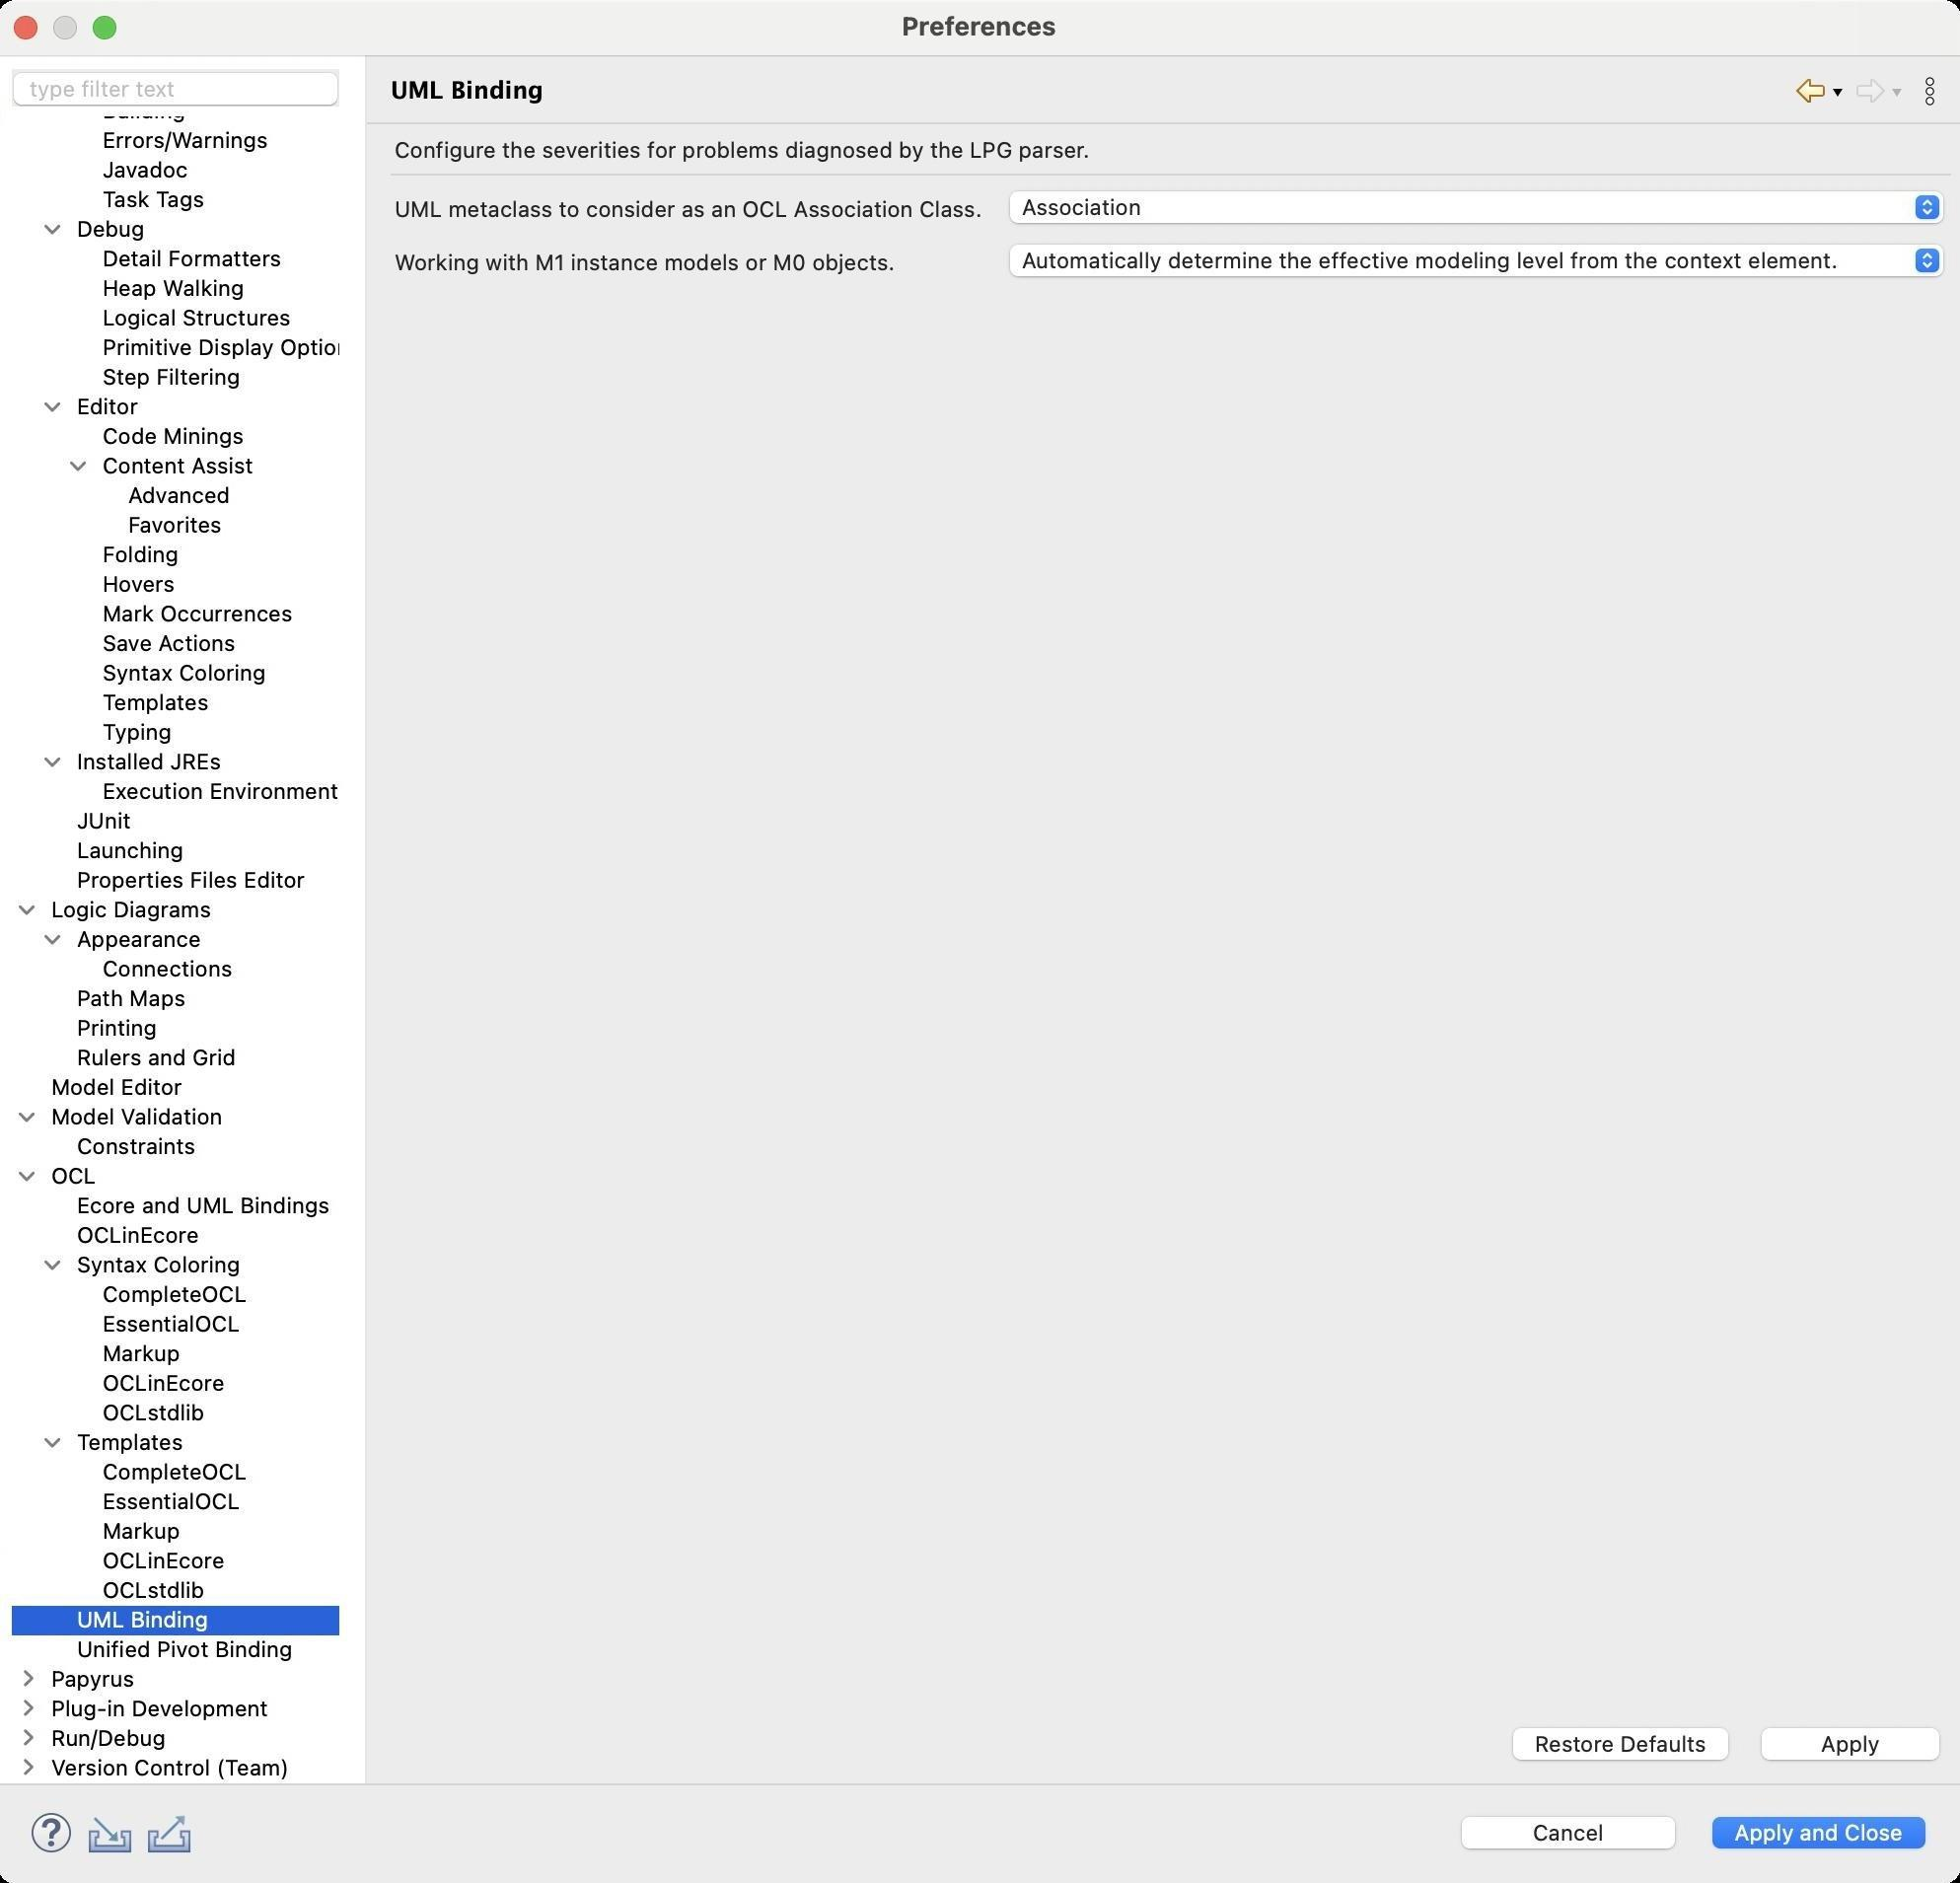
Accessibility tree:
{"name": "Preferences", "role": "AXWindow", "description": null, "role_description": "standard window", "value": null, "position": "480.00;95.00", "size": "995;955", "children": [{"name": "Apply_and_Close", "role": "AXButton", "description": null, "role_description": "button", "value": null, "position": "863.00;917.00", "size": "120;27", "children": []}, {"name": "Cancel", "role": "AXButton", "description": null, "role_description": "button", "value": null, "position": "736.00;917.00", "size": "120;27", "children": []}, {"name": null, "role": "AXToolbar", "description": null, "role_description": "toolbar", "value": null, "position": "12.00;915.00", "size": "90;30", "children": [{"name": "Help", "role": "AXCheckBox", "description": null, "role_description": "checkbox", "value": 0, "position": "12.00;915.00", "size": "30;30", "children": []}, {"name": "Import", "role": "AXButton", "description": null, "role_description": "button", "value": null, "position": "42.00;915.00", "size": "30;30", "children": []}, {"name": "Export", "role": "AXButton", "description": null, "role_description": "button", "value": null, "position": "72.00;915.00", "size": "30;30", "children": []}]}, {"name": null, "role": "AXScrollArea", "description": null, "role_description": "scroll area", "value": null, "position": "199.00;69.00", "size": "791;830", "children": [{"name": "Apply", "role": "AXButton", "description": null, "role_description": "button", "value": null, "position": "888.00;872.00", "size": "102;27", "children": []}, {"name": "Restore_Defaults", "role": "AXButton", "description": null, "role_description": "button", "value": null, "position": "762.00;872.00", "size": "121;27", "children": []}, {"name": null, "role": "AXPopUpButton", "description": null, "role_description": "pop up button", "value": "Automatically determine the effective modeling level from the context element.", "position": "509.00;122.00", "size": "481;22", "children": []}, {"name": null, "role": "AXStaticText", "description": null, "role_description": "text", "value": "Working with M1 instance models or M0 objects.", "position": "199.00;126.00", "size": "258;14", "children": []}, {"name": null, "role": "AXPopUpButton", "description": null, "role_description": "pop up button", "value": "Association", "position": "509.00;95.00", "size": "481;22", "children": []}, {"name": null, "role": "AXStaticText", "description": null, "role_description": "text", "value": "UML metaclass to consider as an OCL Association Class.", "position": "199.00;99.00", "size": "302;14", "children": []}, {"name": null, "role": "AXStaticText", "description": null, "role_description": "text", "value": "Configure the severities for problems diagnosed by the LPG parser.", "position": "199.00;69.00", "size": "791;14", "children": []}]}, {"name": null, "role": "AXToolbar", "description": "", "role_description": "toolbar", "value": null, "position": "908.00;35.00", "size": "82;22", "children": [{"name": "Back_to_Unified_Pivot_Binding", "role": "AXMenuButton", "description": null, "role_description": "menu button", "value": null, "position": "908.00;35.00", "size": "22;22", "children": []}, {"name": "Forward", "role": "AXMenuButton", "description": null, "role_description": "menu button", "value": null, "position": "938.00;35.00", "size": "22;22", "children": []}, {"name": "Additional_Dialog_Actions", "role": "AXButton", "description": null, "role_description": "button", "value": null, "position": "968.00;35.00", "size": "22;22", "children": []}]}, {"name": null, "role": "AXStaticText", "description": "", "role_description": "text", "value": "UML Binding", "position": "196.00;35.00", "size": "705;21", "children": []}, {"name": null, "role": "AXSplitter", "description": null, "role_description": "splitter", "value": 180, "position": "180.00;28.00", "size": "5;876", "children": []}, {"name": null, "role": "AXScrollArea", "description": null, "role_description": "scroll area", "value": null, "position": "7.00;59.00", "size": "166;845", "children": [{"name": null, "role": "AXOutline", "description": null, "role_description": "outline", "value": null, "position": "7.00;-161.00", "size": "178;1065", "children": [{"name": null, "role": "AXRow", "description": null, "role_description": "outline row", "value": null, "position": "7.00;-161.00", "size": "178;15", "children": [{"name": null, "role": "AXGroup", "description": null, "role_description": "group", "value": null, "position": "7.00;-161.00", "size": "178;15", "children": [{"name": null, "role": "AXDisclosureTriangle", "description": null, "role_description": "disclosure triangle", "value": 0, "position": "9.00;-161.00", "size": "12;14", "children": []}, {"name": null, "role": "AXStaticText", "description": null, "role_description": "text", "value": "General", "position": "25.00;-161.00", "size": "159;14", "children": []}]}]}, {"name": null, "role": "AXRow", "description": null, "role_description": "outline row", "value": null, "position": "7.00;-146.00", "size": "178;15", "children": [{"name": null, "role": "AXGroup", "description": null, "role_description": "group", "value": null, "position": "7.00;-146.00", "size": "178;15", "children": [{"name": null, "role": "AXDisclosureTriangle", "description": null, "role_description": "disclosure triangle", "value": 0, "position": "9.00;-146.00", "size": "12;14", "children": []}, {"name": null, "role": "AXStaticText", "description": null, "role_description": "text", "value": "Alf", "position": "25.00;-146.00", "size": "159;14", "children": []}]}]}, {"name": null, "role": "AXRow", "description": null, "role_description": "outline row", "value": null, "position": "7.00;-131.00", "size": "178;15", "children": [{"name": null, "role": "AXGroup", "description": null, "role_description": "group", "value": null, "position": "7.00;-131.00", "size": "178;15", "children": [{"name": null, "role": "AXDisclosureTriangle", "description": null, "role_description": "disclosure triangle", "value": 0, "position": "9.00;-131.00", "size": "12;14", "children": []}, {"name": null, "role": "AXStaticText", "description": null, "role_description": "text", "value": "Ant", "position": "25.00;-131.00", "size": "159;14", "children": []}]}]}, {"name": null, "role": "AXRow", "description": null, "role_description": "outline row", "value": null, "position": "7.00;-116.00", "size": "178;15", "children": [{"name": null, "role": "AXGroup", "description": null, "role_description": "group", "value": null, "position": "7.00;-116.00", "size": "178;15", "children": [{"name": null, "role": "AXDisclosureTriangle", "description": null, "role_description": "disclosure triangle", "value": 0, "position": "9.00;-116.00", "size": "12;14", "children": []}, {"name": null, "role": "AXStaticText", "description": null, "role_description": "text", "value": "Context", "position": "25.00;-116.00", "size": "159;14", "children": []}]}]}, {"name": null, "role": "AXRow", "description": null, "role_description": "outline row", "value": null, "position": "7.00;-101.00", "size": "178;15", "children": [{"name": null, "role": "AXGroup", "description": null, "role_description": "group", "value": null, "position": "7.00;-101.00", "size": "178;15", "children": [{"name": null, "role": "AXDisclosureTriangle", "description": null, "role_description": "disclosure triangle", "value": 0, "position": "9.00;-101.00", "size": "12;14", "children": []}, {"name": null, "role": "AXStaticText", "description": null, "role_description": "text", "value": "CSS", "position": "25.00;-101.00", "size": "159;14", "children": []}]}]}, {"name": null, "role": "AXRow", "description": null, "role_description": "outline row", "value": null, "position": "7.00;-86.00", "size": "178;15", "children": [{"name": null, "role": "AXGroup", "description": null, "role_description": "group", "value": null, "position": "7.00;-86.00", "size": "178;15", "children": [{"name": null, "role": "AXDisclosureTriangle", "description": null, "role_description": "disclosure triangle", "value": 0, "position": "9.00;-86.00", "size": "12;14", "children": []}, {"name": null, "role": "AXStaticText", "description": null, "role_description": "text", "value": "EMF Compare", "position": "25.00;-86.00", "size": "159;14", "children": []}]}]}, {"name": null, "role": "AXRow", "description": null, "role_description": "outline row", "value": null, "position": "7.00;-71.00", "size": "178;15", "children": [{"name": null, "role": "AXGroup", "description": null, "role_description": "group", "value": null, "position": "7.00;-71.00", "size": "178;15", "children": [{"name": null, "role": "AXDisclosureTriangle", "description": null, "role_description": "disclosure triangle", "value": 0, "position": "9.00;-71.00", "size": "12;14", "children": []}, {"name": null, "role": "AXStaticText", "description": null, "role_description": "text", "value": "Help", "position": "25.00;-71.00", "size": "159;14", "children": []}]}]}, {"name": null, "role": "AXRow", "description": null, "role_description": "outline row", "value": null, "position": "7.00;-56.00", "size": "178;15", "children": [{"name": null, "role": "AXGroup", "description": null, "role_description": "group", "value": null, "position": "7.00;-56.00", "size": "178;15", "children": [{"name": null, "role": "AXDisclosureTriangle", "description": null, "role_description": "disclosure triangle", "value": 0, "position": "9.00;-56.00", "size": "12;14", "children": []}, {"name": null, "role": "AXStaticText", "description": null, "role_description": "text", "value": "Install/Update", "position": "25.00;-56.00", "size": "159;14", "children": []}]}]}, {"name": null, "role": "AXRow", "description": null, "role_description": "outline row", "value": null, "position": "7.00;-41.00", "size": "178;15", "children": [{"name": null, "role": "AXGroup", "description": null, "role_description": "group", "value": null, "position": "7.00;-41.00", "size": "178;15", "children": [{"name": null, "role": "AXDisclosureTriangle", "description": null, "role_description": "disclosure triangle", "value": 1, "position": "9.00;-41.00", "size": "12;14", "children": []}, {"name": null, "role": "AXStaticText", "description": null, "role_description": "text", "value": "Java", "position": "25.00;-41.00", "size": "159;14", "children": []}]}]}, {"name": null, "role": "AXRow", "description": null, "role_description": "outline row", "value": null, "position": "7.00;-26.00", "size": "178;15", "children": [{"name": null, "role": "AXGroup", "description": null, "role_description": "group", "value": null, "position": "7.00;-26.00", "size": "178;15", "children": [{"name": null, "role": "AXDisclosureTriangle", "description": null, "role_description": "disclosure triangle", "value": 0, "position": "22.00;-26.00", "size": "12;14", "children": []}, {"name": null, "role": "AXStaticText", "description": null, "role_description": "text", "value": "Appearance", "position": "38.00;-26.00", "size": "146;14", "children": []}]}]}, {"name": null, "role": "AXRow", "description": null, "role_description": "outline row", "value": null, "position": "7.00;-11.00", "size": "178;15", "children": [{"name": null, "role": "AXGroup", "description": null, "role_description": "group", "value": null, "position": "7.00;-11.00", "size": "178;15", "children": [{"name": null, "role": "AXDisclosureTriangle", "description": null, "role_description": "disclosure triangle", "value": 0, "position": "22.00;-11.00", "size": "12;14", "children": []}, {"name": null, "role": "AXStaticText", "description": null, "role_description": "text", "value": "Build Path", "position": "38.00;-11.00", "size": "146;14", "children": []}]}]}, {"name": null, "role": "AXRow", "description": null, "role_description": "outline row", "value": null, "position": "7.00;4.00", "size": "178;15", "children": [{"name": null, "role": "AXStaticText", "description": null, "role_description": "text", "value": "Bytecode Outline", "position": "38.00;4.00", "size": "146;14", "children": []}]}, {"name": null, "role": "AXRow", "description": null, "role_description": "outline row", "value": null, "position": "7.00;19.00", "size": "178;15", "children": [{"name": null, "role": "AXGroup", "description": null, "role_description": "group", "value": null, "position": "7.00;19.00", "size": "178;15", "children": [{"name": null, "role": "AXDisclosureTriangle", "description": null, "role_description": "disclosure triangle", "value": 0, "position": "22.00;19.00", "size": "12;14", "children": []}, {"name": null, "role": "AXStaticText", "description": null, "role_description": "text", "value": "Code Style", "position": "38.00;19.00", "size": "146;14", "children": []}]}]}, {"name": null, "role": "AXRow", "description": null, "role_description": "outline row", "value": null, "position": "7.00;34.00", "size": "178;15", "children": [{"name": null, "role": "AXGroup", "description": null, "role_description": "group", "value": null, "position": "7.00;34.00", "size": "178;15", "children": [{"name": null, "role": "AXDisclosureTriangle", "description": null, "role_description": "disclosure triangle", "value": 1, "position": "22.00;34.00", "size": "12;14", "children": []}, {"name": null, "role": "AXStaticText", "description": null, "role_description": "text", "value": "Compiler", "position": "38.00;34.00", "size": "146;14", "children": []}]}]}, {"name": null, "role": "AXRow", "description": null, "role_description": "outline row", "value": null, "position": "7.00;49.00", "size": "178;15", "children": [{"name": null, "role": "AXStaticText", "description": null, "role_description": "text", "value": "Building", "position": "51.00;49.00", "size": "133;14", "children": []}]}, {"name": null, "role": "AXRow", "description": null, "role_description": "outline row", "value": null, "position": "7.00;64.00", "size": "178;15", "children": [{"name": null, "role": "AXStaticText", "description": null, "role_description": "text", "value": "Errors/Warnings", "position": "51.00;64.00", "size": "133;14", "children": []}]}, {"name": null, "role": "AXRow", "description": null, "role_description": "outline row", "value": null, "position": "7.00;79.00", "size": "178;15", "children": [{"name": null, "role": "AXStaticText", "description": null, "role_description": "text", "value": "Javadoc", "position": "51.00;79.00", "size": "133;14", "children": []}]}, {"name": null, "role": "AXRow", "description": null, "role_description": "outline row", "value": null, "position": "7.00;94.00", "size": "178;15", "children": [{"name": null, "role": "AXStaticText", "description": null, "role_description": "text", "value": "Task Tags", "position": "51.00;94.00", "size": "133;14", "children": []}]}, {"name": null, "role": "AXRow", "description": null, "role_description": "outline row", "value": null, "position": "7.00;109.00", "size": "178;15", "children": [{"name": null, "role": "AXGroup", "description": null, "role_description": "group", "value": null, "position": "7.00;109.00", "size": "178;15", "children": [{"name": null, "role": "AXDisclosureTriangle", "description": null, "role_description": "disclosure triangle", "value": 1, "position": "22.00;109.00", "size": "12;14", "children": []}, {"name": null, "role": "AXStaticText", "description": null, "role_description": "text", "value": "Debug", "position": "38.00;109.00", "size": "146;14", "children": []}]}]}, {"name": null, "role": "AXRow", "description": null, "role_description": "outline row", "value": null, "position": "7.00;124.00", "size": "178;15", "children": [{"name": null, "role": "AXStaticText", "description": null, "role_description": "text", "value": "Detail Formatters", "position": "51.00;124.00", "size": "133;14", "children": []}]}, {"name": null, "role": "AXRow", "description": null, "role_description": "outline row", "value": null, "position": "7.00;139.00", "size": "178;15", "children": [{"name": null, "role": "AXStaticText", "description": null, "role_description": "text", "value": "Heap Walking", "position": "51.00;139.00", "size": "133;14", "children": []}]}, {"name": null, "role": "AXRow", "description": null, "role_description": "outline row", "value": null, "position": "7.00;154.00", "size": "178;15", "children": [{"name": null, "role": "AXStaticText", "description": null, "role_description": "text", "value": "Logical Structures", "position": "51.00;154.00", "size": "133;14", "children": []}]}, {"name": null, "role": "AXRow", "description": null, "role_description": "outline row", "value": null, "position": "7.00;169.00", "size": "178;15", "children": [{"name": null, "role": "AXStaticText", "description": null, "role_description": "text", "value": "Primitive Display Options", "position": "51.00;169.00", "size": "133;14", "children": []}]}, {"name": null, "role": "AXRow", "description": null, "role_description": "outline row", "value": null, "position": "7.00;184.00", "size": "178;15", "children": [{"name": null, "role": "AXStaticText", "description": null, "role_description": "text", "value": "Step Filtering", "position": "51.00;184.00", "size": "133;14", "children": []}]}, {"name": null, "role": "AXRow", "description": null, "role_description": "outline row", "value": null, "position": "7.00;199.00", "size": "178;15", "children": [{"name": null, "role": "AXGroup", "description": null, "role_description": "group", "value": null, "position": "7.00;199.00", "size": "178;15", "children": [{"name": null, "role": "AXDisclosureTriangle", "description": null, "role_description": "disclosure triangle", "value": 1, "position": "22.00;199.00", "size": "12;14", "children": []}, {"name": null, "role": "AXStaticText", "description": null, "role_description": "text", "value": "Editor", "position": "38.00;199.00", "size": "146;14", "children": []}]}]}, {"name": null, "role": "AXRow", "description": null, "role_description": "outline row", "value": null, "position": "7.00;214.00", "size": "178;15", "children": [{"name": null, "role": "AXStaticText", "description": null, "role_description": "text", "value": "Code Minings", "position": "51.00;214.00", "size": "133;14", "children": []}]}, {"name": null, "role": "AXRow", "description": null, "role_description": "outline row", "value": null, "position": "7.00;229.00", "size": "178;15", "children": [{"name": null, "role": "AXGroup", "description": null, "role_description": "group", "value": null, "position": "7.00;229.00", "size": "178;15", "children": [{"name": null, "role": "AXDisclosureTriangle", "description": null, "role_description": "disclosure triangle", "value": 1, "position": "35.00;229.00", "size": "12;14", "children": []}, {"name": null, "role": "AXStaticText", "description": null, "role_description": "text", "value": "Content Assist", "position": "51.00;229.00", "size": "133;14", "children": []}]}]}, {"name": null, "role": "AXRow", "description": null, "role_description": "outline row", "value": null, "position": "7.00;244.00", "size": "178;15", "children": [{"name": null, "role": "AXStaticText", "description": null, "role_description": "text", "value": "Advanced", "position": "64.00;244.00", "size": "120;14", "children": []}]}, {"name": null, "role": "AXRow", "description": null, "role_description": "outline row", "value": null, "position": "7.00;259.00", "size": "178;15", "children": [{"name": null, "role": "AXStaticText", "description": null, "role_description": "text", "value": "Favorites", "position": "64.00;259.00", "size": "120;14", "children": []}]}, {"name": null, "role": "AXRow", "description": null, "role_description": "outline row", "value": null, "position": "7.00;274.00", "size": "178;15", "children": [{"name": null, "role": "AXStaticText", "description": null, "role_description": "text", "value": "Folding", "position": "51.00;274.00", "size": "133;14", "children": []}]}, {"name": null, "role": "AXRow", "description": null, "role_description": "outline row", "value": null, "position": "7.00;289.00", "size": "178;15", "children": [{"name": null, "role": "AXStaticText", "description": null, "role_description": "text", "value": "Hovers", "position": "51.00;289.00", "size": "133;14", "children": []}]}, {"name": null, "role": "AXRow", "description": null, "role_description": "outline row", "value": null, "position": "7.00;304.00", "size": "178;15", "children": [{"name": null, "role": "AXStaticText", "description": null, "role_description": "text", "value": "Mark Occurrences", "position": "51.00;304.00", "size": "133;14", "children": []}]}, {"name": null, "role": "AXRow", "description": null, "role_description": "outline row", "value": null, "position": "7.00;319.00", "size": "178;15", "children": [{"name": null, "role": "AXStaticText", "description": null, "role_description": "text", "value": "Save Actions", "position": "51.00;319.00", "size": "133;14", "children": []}]}, {"name": null, "role": "AXRow", "description": null, "role_description": "outline row", "value": null, "position": "7.00;334.00", "size": "178;15", "children": [{"name": null, "role": "AXStaticText", "description": null, "role_description": "text", "value": "Syntax Coloring", "position": "51.00;334.00", "size": "133;14", "children": []}]}, {"name": null, "role": "AXRow", "description": null, "role_description": "outline row", "value": null, "position": "7.00;349.00", "size": "178;15", "children": [{"name": null, "role": "AXStaticText", "description": null, "role_description": "text", "value": "Templates", "position": "51.00;349.00", "size": "133;14", "children": []}]}, {"name": null, "role": "AXRow", "description": null, "role_description": "outline row", "value": null, "position": "7.00;364.00", "size": "178;15", "children": [{"name": null, "role": "AXStaticText", "description": null, "role_description": "text", "value": "Typing", "position": "51.00;364.00", "size": "133;14", "children": []}]}, {"name": null, "role": "AXRow", "description": null, "role_description": "outline row", "value": null, "position": "7.00;379.00", "size": "178;15", "children": [{"name": null, "role": "AXGroup", "description": null, "role_description": "group", "value": null, "position": "7.00;379.00", "size": "178;15", "children": [{"name": null, "role": "AXDisclosureTriangle", "description": null, "role_description": "disclosure triangle", "value": 1, "position": "22.00;379.00", "size": "12;14", "children": []}, {"name": null, "role": "AXStaticText", "description": null, "role_description": "text", "value": "Installed JREs", "position": "38.00;379.00", "size": "146;14", "children": []}]}]}, {"name": null, "role": "AXRow", "description": null, "role_description": "outline row", "value": null, "position": "7.00;394.00", "size": "178;15", "children": [{"name": null, "role": "AXStaticText", "description": null, "role_description": "text", "value": "Execution Environments", "position": "51.00;394.00", "size": "133;14", "children": []}]}, {"name": null, "role": "AXRow", "description": null, "role_description": "outline row", "value": null, "position": "7.00;409.00", "size": "178;15", "children": [{"name": null, "role": "AXStaticText", "description": null, "role_description": "text", "value": "JUnit", "position": "38.00;409.00", "size": "146;14", "children": []}]}, {"name": null, "role": "AXRow", "description": null, "role_description": "outline row", "value": null, "position": "7.00;424.00", "size": "178;15", "children": [{"name": null, "role": "AXStaticText", "description": null, "role_description": "text", "value": "Launching", "position": "38.00;424.00", "size": "146;14", "children": []}]}, {"name": null, "role": "AXRow", "description": null, "role_description": "outline row", "value": null, "position": "7.00;439.00", "size": "178;15", "children": [{"name": null, "role": "AXStaticText", "description": null, "role_description": "text", "value": "Properties Files Editor", "position": "38.00;439.00", "size": "146;14", "children": []}]}, {"name": null, "role": "AXRow", "description": null, "role_description": "outline row", "value": null, "position": "7.00;454.00", "size": "178;15", "children": [{"name": null, "role": "AXGroup", "description": null, "role_description": "group", "value": null, "position": "7.00;454.00", "size": "178;15", "children": [{"name": null, "role": "AXDisclosureTriangle", "description": null, "role_description": "disclosure triangle", "value": 1, "position": "9.00;454.00", "size": "12;14", "children": []}, {"name": null, "role": "AXStaticText", "description": null, "role_description": "text", "value": "Logic Diagrams", "position": "25.00;454.00", "size": "159;14", "children": []}]}]}, {"name": null, "role": "AXRow", "description": null, "role_description": "outline row", "value": null, "position": "7.00;469.00", "size": "178;15", "children": [{"name": null, "role": "AXGroup", "description": null, "role_description": "group", "value": null, "position": "7.00;469.00", "size": "178;15", "children": [{"name": null, "role": "AXDisclosureTriangle", "description": null, "role_description": "disclosure triangle", "value": 1, "position": "22.00;469.00", "size": "12;14", "children": []}, {"name": null, "role": "AXStaticText", "description": null, "role_description": "text", "value": "Appearance", "position": "38.00;469.00", "size": "146;14", "children": []}]}]}, {"name": null, "role": "AXRow", "description": null, "role_description": "outline row", "value": null, "position": "7.00;484.00", "size": "178;15", "children": [{"name": null, "role": "AXStaticText", "description": null, "role_description": "text", "value": "Connections", "position": "51.00;484.00", "size": "133;14", "children": []}]}, {"name": null, "role": "AXRow", "description": null, "role_description": "outline row", "value": null, "position": "7.00;499.00", "size": "178;15", "children": [{"name": null, "role": "AXStaticText", "description": null, "role_description": "text", "value": "Path Maps", "position": "38.00;499.00", "size": "146;14", "children": []}]}, {"name": null, "role": "AXRow", "description": null, "role_description": "outline row", "value": null, "position": "7.00;514.00", "size": "178;15", "children": [{"name": null, "role": "AXStaticText", "description": null, "role_description": "text", "value": "Printing", "position": "38.00;514.00", "size": "146;14", "children": []}]}, {"name": null, "role": "AXRow", "description": null, "role_description": "outline row", "value": null, "position": "7.00;529.00", "size": "178;15", "children": [{"name": null, "role": "AXStaticText", "description": null, "role_description": "text", "value": "Rulers and Grid", "position": "38.00;529.00", "size": "146;14", "children": []}]}, {"name": null, "role": "AXRow", "description": null, "role_description": "outline row", "value": null, "position": "7.00;544.00", "size": "178;15", "children": [{"name": null, "role": "AXStaticText", "description": null, "role_description": "text", "value": "Model Editor", "position": "25.00;544.00", "size": "159;14", "children": []}]}, {"name": null, "role": "AXRow", "description": null, "role_description": "outline row", "value": null, "position": "7.00;559.00", "size": "178;15", "children": [{"name": null, "role": "AXGroup", "description": null, "role_description": "group", "value": null, "position": "7.00;559.00", "size": "178;15", "children": [{"name": null, "role": "AXDisclosureTriangle", "description": null, "role_description": "disclosure triangle", "value": 1, "position": "9.00;559.00", "size": "12;14", "children": []}, {"name": null, "role": "AXStaticText", "description": null, "role_description": "text", "value": "Model Validation", "position": "25.00;559.00", "size": "159;14", "children": []}]}]}, {"name": null, "role": "AXRow", "description": null, "role_description": "outline row", "value": null, "position": "7.00;574.00", "size": "178;15", "children": [{"name": null, "role": "AXStaticText", "description": null, "role_description": "text", "value": "Constraints", "position": "38.00;574.00", "size": "146;14", "children": []}]}, {"name": null, "role": "AXRow", "description": null, "role_description": "outline row", "value": null, "position": "7.00;589.00", "size": "178;15", "children": [{"name": null, "role": "AXGroup", "description": null, "role_description": "group", "value": null, "position": "7.00;589.00", "size": "178;15", "children": [{"name": null, "role": "AXDisclosureTriangle", "description": null, "role_description": "disclosure triangle", "value": 1, "position": "9.00;589.00", "size": "12;14", "children": []}, {"name": null, "role": "AXStaticText", "description": null, "role_description": "text", "value": "OCL", "position": "25.00;589.00", "size": "159;14", "children": []}]}]}, {"name": null, "role": "AXRow", "description": null, "role_description": "outline row", "value": null, "position": "7.00;604.00", "size": "178;15", "children": [{"name": null, "role": "AXStaticText", "description": null, "role_description": "text", "value": "Ecore and UML Bindings", "position": "38.00;604.00", "size": "146;14", "children": []}]}, {"name": null, "role": "AXRow", "description": null, "role_description": "outline row", "value": null, "position": "7.00;619.00", "size": "178;15", "children": [{"name": null, "role": "AXStaticText", "description": null, "role_description": "text", "value": "OCLinEcore", "position": "38.00;619.00", "size": "146;14", "children": []}]}, {"name": null, "role": "AXRow", "description": null, "role_description": "outline row", "value": null, "position": "7.00;634.00", "size": "178;15", "children": [{"name": null, "role": "AXGroup", "description": null, "role_description": "group", "value": null, "position": "7.00;634.00", "size": "178;15", "children": [{"name": null, "role": "AXDisclosureTriangle", "description": null, "role_description": "disclosure triangle", "value": 1, "position": "22.00;634.00", "size": "12;14", "children": []}, {"name": null, "role": "AXStaticText", "description": null, "role_description": "text", "value": "Syntax Coloring", "position": "38.00;634.00", "size": "146;14", "children": []}]}]}, {"name": null, "role": "AXRow", "description": null, "role_description": "outline row", "value": null, "position": "7.00;649.00", "size": "178;15", "children": [{"name": null, "role": "AXStaticText", "description": null, "role_description": "text", "value": "CompleteOCL", "position": "51.00;649.00", "size": "133;14", "children": []}]}, {"name": null, "role": "AXRow", "description": null, "role_description": "outline row", "value": null, "position": "7.00;664.00", "size": "178;15", "children": [{"name": null, "role": "AXStaticText", "description": null, "role_description": "text", "value": "EssentialOCL", "position": "51.00;664.00", "size": "133;14", "children": []}]}, {"name": null, "role": "AXRow", "description": null, "role_description": "outline row", "value": null, "position": "7.00;679.00", "size": "178;15", "children": [{"name": null, "role": "AXStaticText", "description": null, "role_description": "text", "value": "Markup", "position": "51.00;679.00", "size": "133;14", "children": []}]}, {"name": null, "role": "AXRow", "description": null, "role_description": "outline row", "value": null, "position": "7.00;694.00", "size": "178;15", "children": [{"name": null, "role": "AXStaticText", "description": null, "role_description": "text", "value": "OCLinEcore", "position": "51.00;694.00", "size": "133;14", "children": []}]}, {"name": null, "role": "AXRow", "description": null, "role_description": "outline row", "value": null, "position": "7.00;709.00", "size": "178;15", "children": [{"name": null, "role": "AXStaticText", "description": null, "role_description": "text", "value": "OCLstdlib", "position": "51.00;709.00", "size": "133;14", "children": []}]}, {"name": null, "role": "AXRow", "description": null, "role_description": "outline row", "value": null, "position": "7.00;724.00", "size": "178;15", "children": [{"name": null, "role": "AXGroup", "description": null, "role_description": "group", "value": null, "position": "7.00;724.00", "size": "178;15", "children": [{"name": null, "role": "AXDisclosureTriangle", "description": null, "role_description": "disclosure triangle", "value": 1, "position": "22.00;724.00", "size": "12;14", "children": []}, {"name": null, "role": "AXStaticText", "description": null, "role_description": "text", "value": "Templates", "position": "38.00;724.00", "size": "146;14", "children": []}]}]}, {"name": null, "role": "AXRow", "description": null, "role_description": "outline row", "value": null, "position": "7.00;739.00", "size": "178;15", "children": [{"name": null, "role": "AXStaticText", "description": null, "role_description": "text", "value": "CompleteOCL", "position": "51.00;739.00", "size": "133;14", "children": []}]}, {"name": null, "role": "AXRow", "description": null, "role_description": "outline row", "value": null, "position": "7.00;754.00", "size": "178;15", "children": [{"name": null, "role": "AXStaticText", "description": null, "role_description": "text", "value": "EssentialOCL", "position": "51.00;754.00", "size": "133;14", "children": []}]}, {"name": null, "role": "AXRow", "description": null, "role_description": "outline row", "value": null, "position": "7.00;769.00", "size": "178;15", "children": [{"name": null, "role": "AXStaticText", "description": null, "role_description": "text", "value": "Markup", "position": "51.00;769.00", "size": "133;14", "children": []}]}, {"name": null, "role": "AXRow", "description": null, "role_description": "outline row", "value": null, "position": "7.00;784.00", "size": "178;15", "children": [{"name": null, "role": "AXStaticText", "description": null, "role_description": "text", "value": "OCLinEcore", "position": "51.00;784.00", "size": "133;14", "children": []}]}, {"name": null, "role": "AXRow", "description": null, "role_description": "outline row", "value": null, "position": "7.00;799.00", "size": "178;15", "children": [{"name": null, "role": "AXStaticText", "description": null, "role_description": "text", "value": "OCLstdlib", "position": "51.00;799.00", "size": "133;14", "children": []}]}, {"name": null, "role": "AXRow", "description": null, "role_description": "outline row", "value": null, "position": "7.00;814.00", "size": "178;15", "children": [{"name": null, "role": "AXStaticText", "description": null, "role_description": "text", "value": "UML Binding", "position": "38.00;814.00", "size": "146;14", "children": []}]}, {"name": null, "role": "AXRow", "description": null, "role_description": "outline row", "value": null, "position": "7.00;829.00", "size": "178;15", "children": [{"name": null, "role": "AXStaticText", "description": null, "role_description": "text", "value": "Unified Pivot Binding", "position": "38.00;829.00", "size": "146;14", "children": []}]}, {"name": null, "role": "AXRow", "description": null, "role_description": "outline row", "value": null, "position": "7.00;844.00", "size": "178;15", "children": [{"name": null, "role": "AXGroup", "description": null, "role_description": "group", "value": null, "position": "7.00;844.00", "size": "178;15", "children": [{"name": null, "role": "AXDisclosureTriangle", "description": null, "role_description": "disclosure triangle", "value": 0, "position": "9.00;844.00", "size": "12;14", "children": []}, {"name": null, "role": "AXStaticText", "description": null, "role_description": "text", "value": "Papyrus", "position": "25.00;844.00", "size": "159;14", "children": []}]}]}, {"name": null, "role": "AXRow", "description": null, "role_description": "outline row", "value": null, "position": "7.00;859.00", "size": "178;15", "children": [{"name": null, "role": "AXGroup", "description": null, "role_description": "group", "value": null, "position": "7.00;859.00", "size": "178;15", "children": [{"name": null, "role": "AXDisclosureTriangle", "description": null, "role_description": "disclosure triangle", "value": 0, "position": "9.00;859.00", "size": "12;14", "children": []}, {"name": null, "role": "AXStaticText", "description": null, "role_description": "text", "value": "Plug-in Development", "position": "25.00;859.00", "size": "159;14", "children": []}]}]}, {"name": null, "role": "AXRow", "description": null, "role_description": "outline row", "value": null, "position": "7.00;874.00", "size": "178;15", "children": [{"name": null, "role": "AXGroup", "description": null, "role_description": "group", "value": null, "position": "7.00;874.00", "size": "178;15", "children": [{"name": null, "role": "AXDisclosureTriangle", "description": null, "role_description": "disclosure triangle", "value": 0, "position": "9.00;874.00", "size": "12;14", "children": []}, {"name": null, "role": "AXStaticText", "description": null, "role_description": "text", "value": "Run/Debug", "position": "25.00;874.00", "size": "159;14", "children": []}]}]}, {"name": null, "role": "AXRow", "description": null, "role_description": "outline row", "value": null, "position": "7.00;889.00", "size": "178;15", "children": [{"name": null, "role": "AXGroup", "description": null, "role_description": "group", "value": null, "position": "7.00;889.00", "size": "178;15", "children": [{"name": null, "role": "AXDisclosureTriangle", "description": null, "role_description": "disclosure triangle", "value": 0, "position": "9.00;889.00", "size": "12;14", "children": []}, {"name": null, "role": "AXStaticText", "description": null, "role_description": "text", "value": "Version Control (Team)", "position": "25.00;889.00", "size": "159;14", "children": []}]}]}, {"name": null, "role": "AXColumn", "description": null, "role_description": "column", "value": null, "position": "7.00;-161.00", "size": "178;1065", "children": []}]}, {"name": null, "role": "AXScrollBar", "description": null, "role_description": "scroll bar", "value": 0.0, "position": "7.00;888.00", "size": "166;16", "children": [{"name": null, "role": "AXValueIndicator", "description": null, "role_description": "value indicator", "value": 0.0, "position": "8.00;892.00", "size": "152;12", "children": []}, {"name": null, "role": "AXButton", "description": null, "role_description": "increment arrow button", "value": null, "position": "7.00;888.00", "size": "0;0", "children": []}, {"name": null, "role": "AXButton", "description": null, "role_description": "decrement arrow button", "value": null, "position": "7.00;888.00", "size": "0;0", "children": []}, {"name": null, "role": "AXButton", "description": null, "role_description": "increment page button", "value": null, "position": "161.00;892.00", "size": "12;12", "children": []}, {"name": null, "role": "AXButton", "description": null, "role_description": "decrement page button", "value": null, "position": "7.00;892.00", "size": "1;12", "children": []}]}, {"name": null, "role": "AXScrollBar", "description": null, "role_description": "scroll bar", "value": 1.0, "position": "157.00;59.00", "size": "16;845", "children": [{"name": null, "role": "AXValueIndicator", "description": null, "role_description": "value indicator", "value": 1.0, "position": "161.00;234.50", "size": "12;668", "children": []}, {"name": null, "role": "AXButton", "description": null, "role_description": "increment arrow button", "value": null, "position": "157.00;59.00", "size": "0;0", "children": []}, {"name": null, "role": "AXButton", "description": null, "role_description": "decrement arrow button", "value": null, "position": "157.00;59.00", "size": "0;0", "children": []}, {"name": null, "role": "AXButton", "description": null, "role_description": "increment page button", "value": null, "position": "161.00;903.00", "size": "12;1", "children": []}, {"name": null, "role": "AXButton", "description": null, "role_description": "decrement page button", "value": null, "position": "161.00;59.00", "size": "12;175", "children": []}]}]}, {"name": "type_filter_text", "role": "AXTextField", "description": null, "role_description": "search text field", "value": "", "position": "7.00;35.00", "size": "166;19", "children": []}, {"name": null, "role": "AXButton", "description": null, "role_description": "close button", "value": null, "position": "7.00;6.00", "size": "14;16", "children": []}, {"name": null, "role": "AXButton", "description": null, "role_description": "zoom button", "value": null, "position": "47.00;6.00", "size": "14;16", "children": [{"name": null, "role": "AXGroup", "description": null, "role_description": "group", "value": null, "position": "47.00;6.00", "size": "14;16", "children": [{"name": null, "role": "AXGroup", "description": null, "role_description": "group", "value": null, "position": "47.00;6.00", "size": "14;16", "children": []}]}]}, {"name": null, "role": "AXButton", "description": null, "role_description": "minimize button", "value": null, "position": "27.00;6.00", "size": "14;16", "children": []}, {"name": null, "role": "AXStaticText", "description": null, "role_description": "text", "value": "Preferences", "position": "456.00;5.00", "size": "83;16", "children": []}]}